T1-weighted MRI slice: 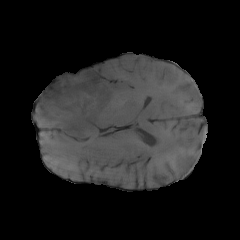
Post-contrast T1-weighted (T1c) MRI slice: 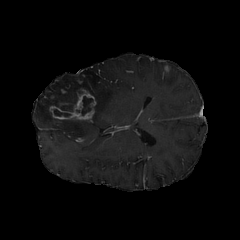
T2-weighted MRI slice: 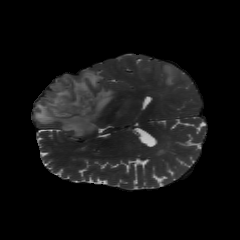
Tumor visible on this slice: yes